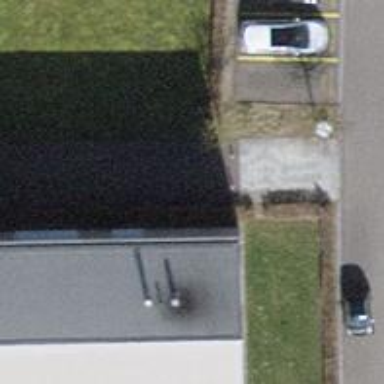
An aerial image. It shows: Bollard barrier.